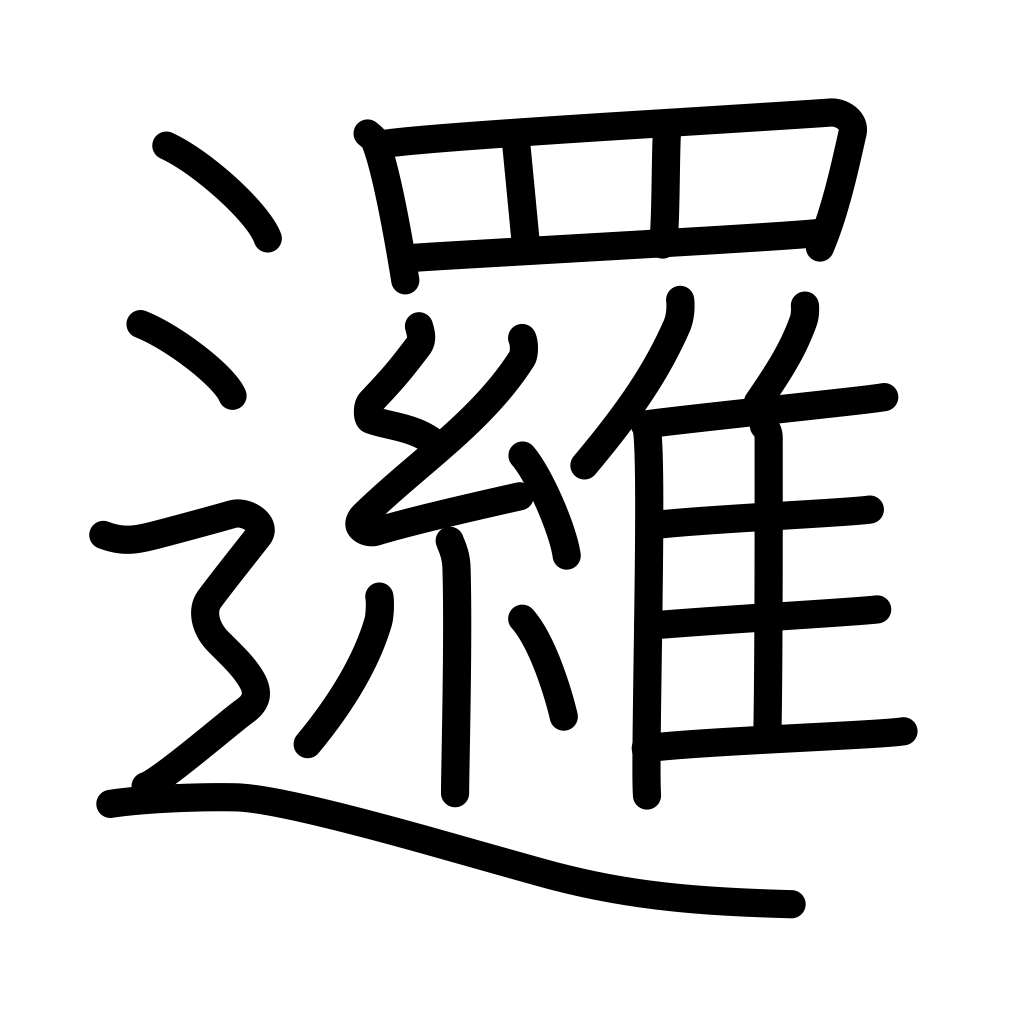
Meaning: go around, conceal